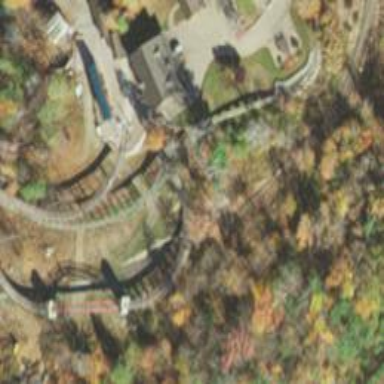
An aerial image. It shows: Miniature railway.